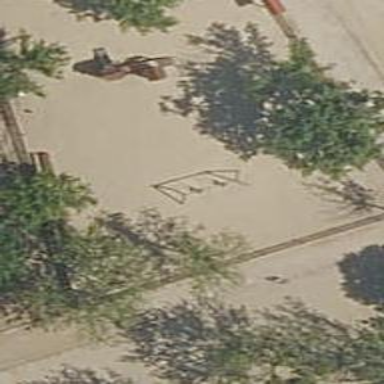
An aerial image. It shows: Playground with sandy surface.